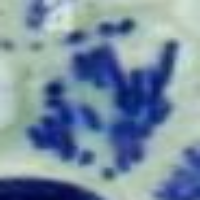
Label: metaphase